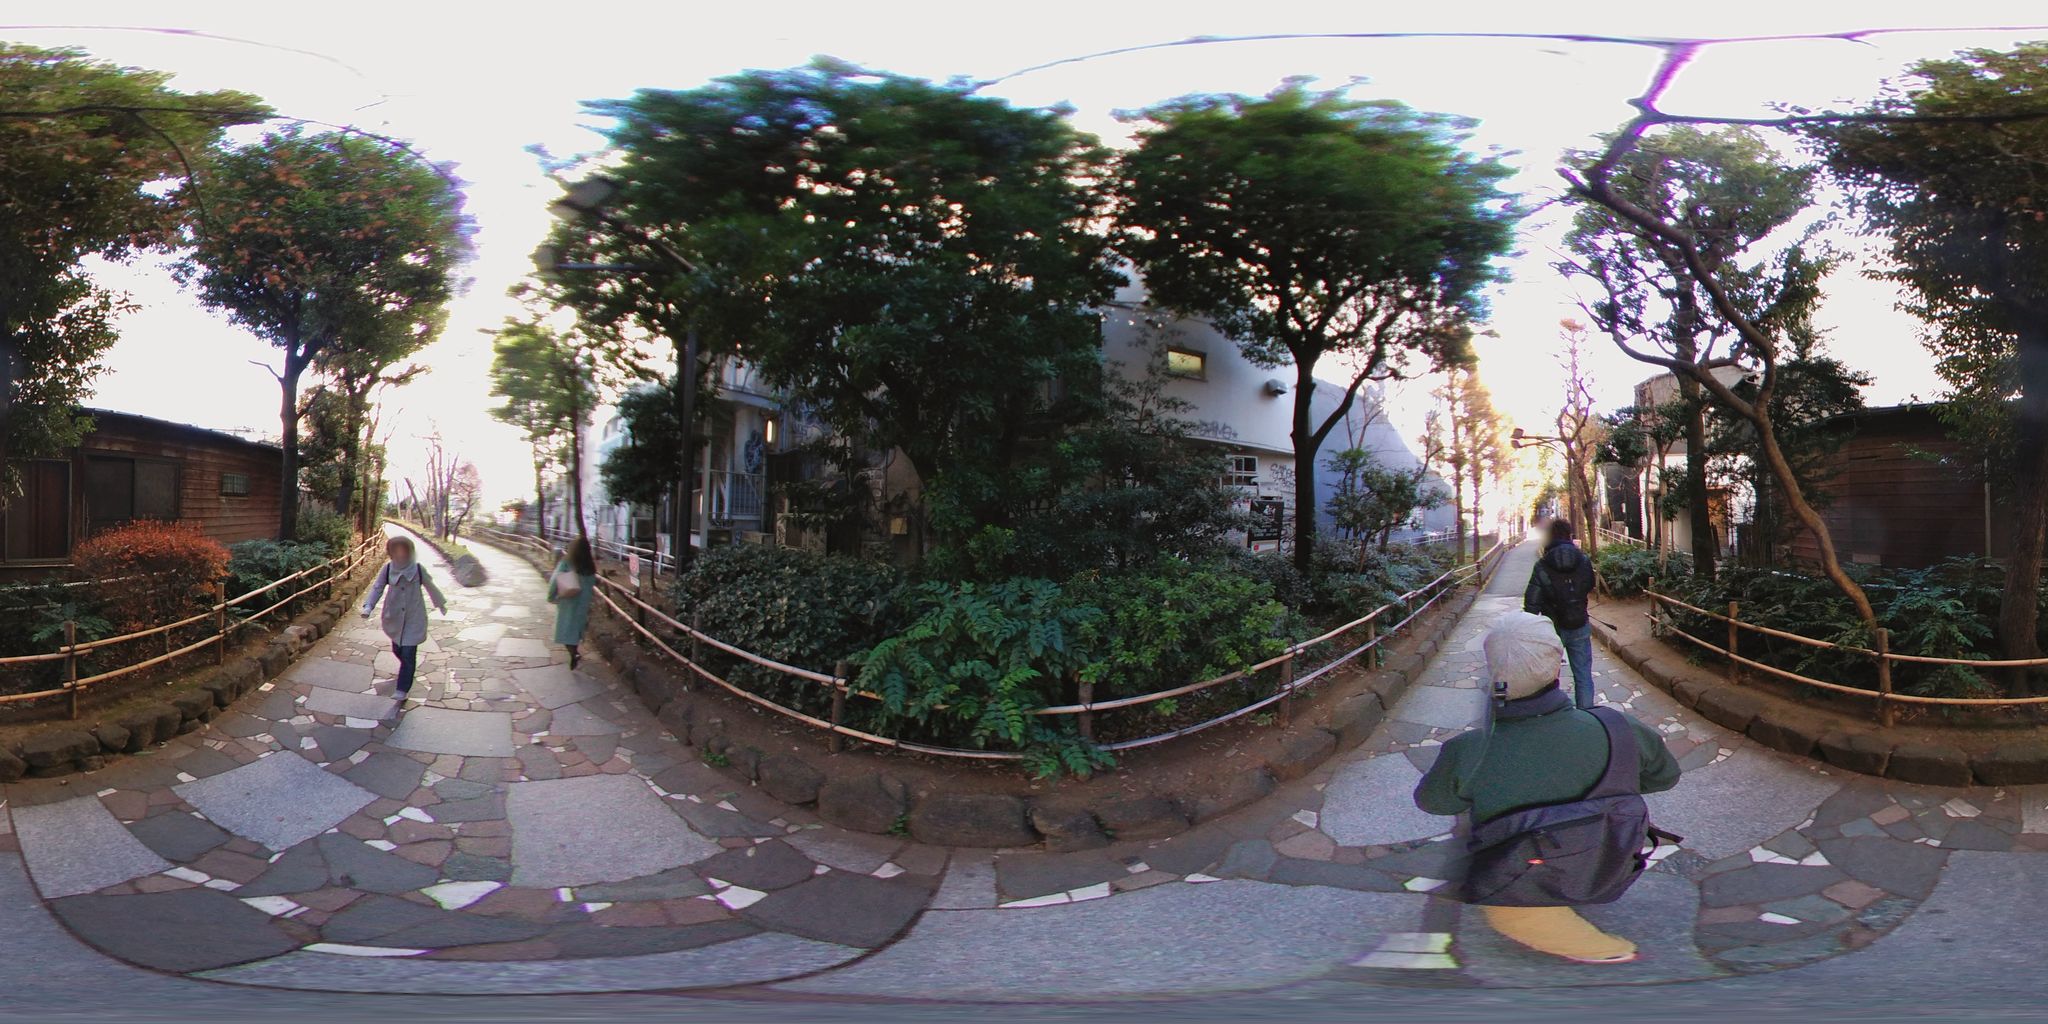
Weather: clear
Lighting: day
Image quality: slightly poor
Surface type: cycling surface
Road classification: footway
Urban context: urban centre
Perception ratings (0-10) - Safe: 3.24, Lively: 6.83, Beautiful: 6.6, Boring: 5.07, Depressing: 4.44, Wealthy: 6.43